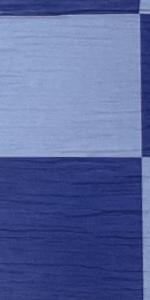
Label: Empty